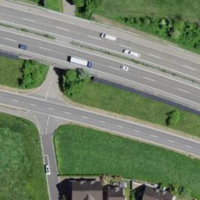
EUNIS habitat code: 57
Species observed at this site:
Milvus milvus